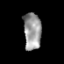
Tissue: prostate
Cell type: Myeloid cells
Senescence score: 0.3492
Nuclear area (px): 638
Mean DAPI intensity: 154.116